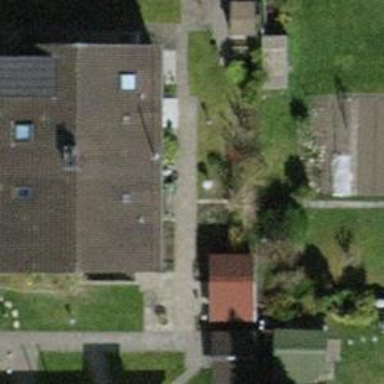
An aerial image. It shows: Building with tile roof.